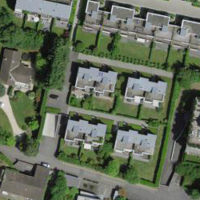
EUNIS habitat code: 54
Species observed at this site:
Ranunculus repens